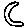
Label: moon